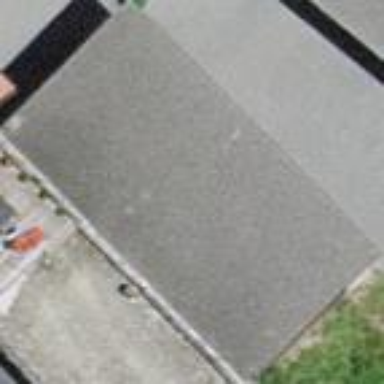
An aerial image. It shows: View of roof of building.